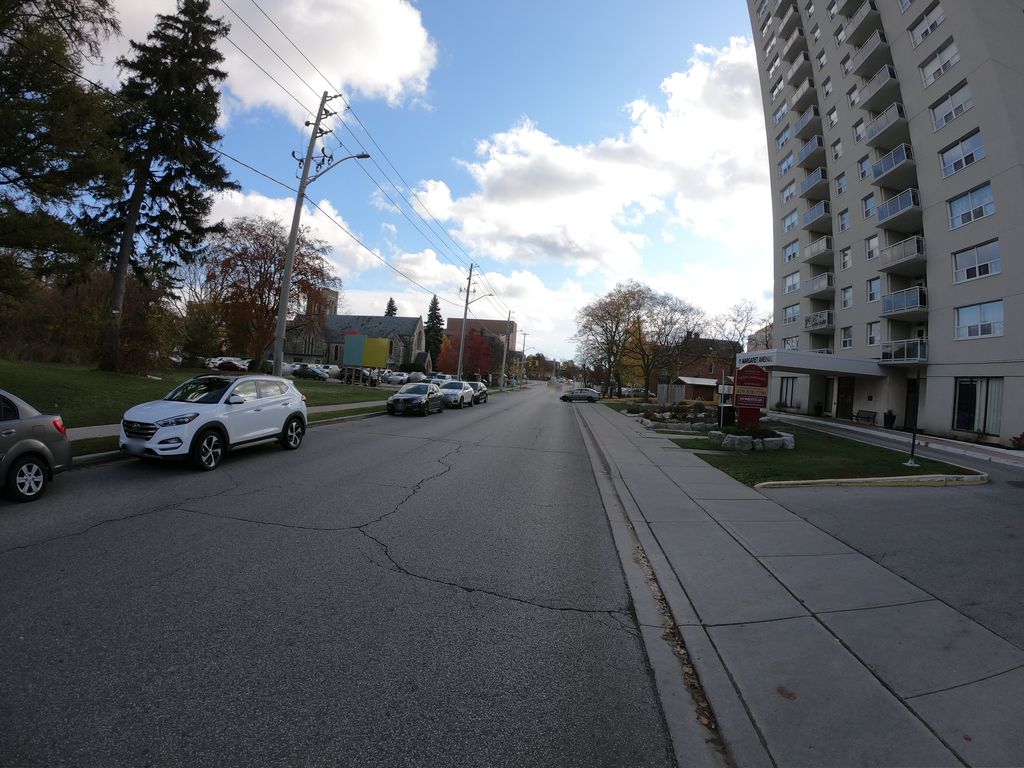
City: kitchener-waterloo